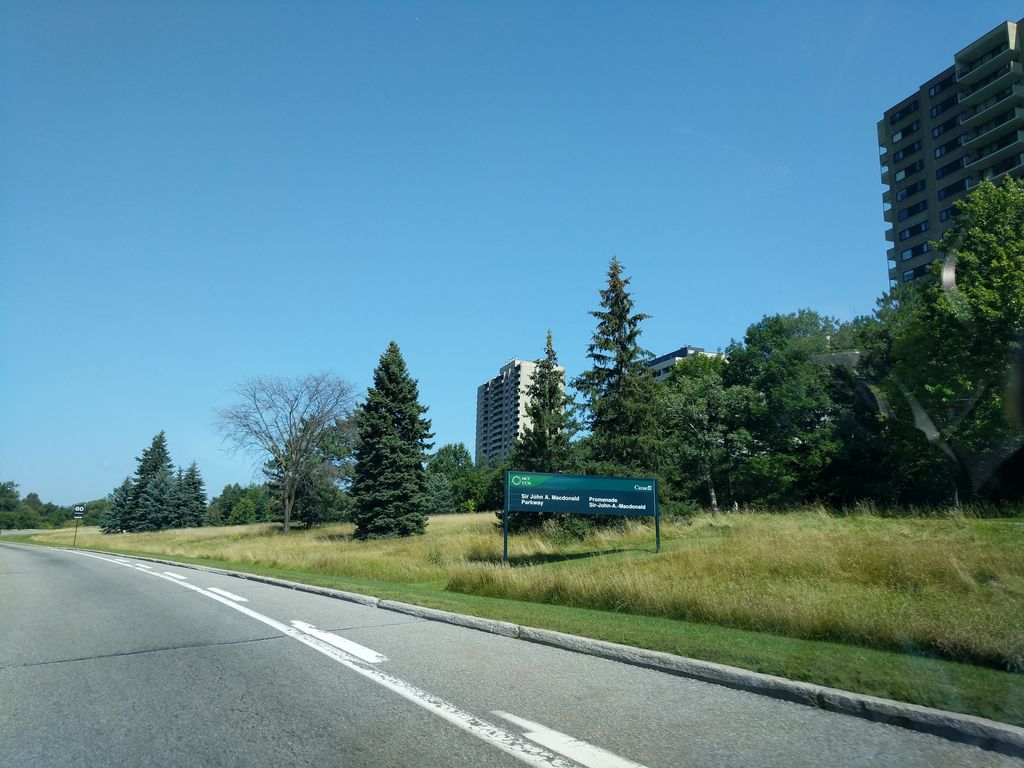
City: ottawa-gatineau